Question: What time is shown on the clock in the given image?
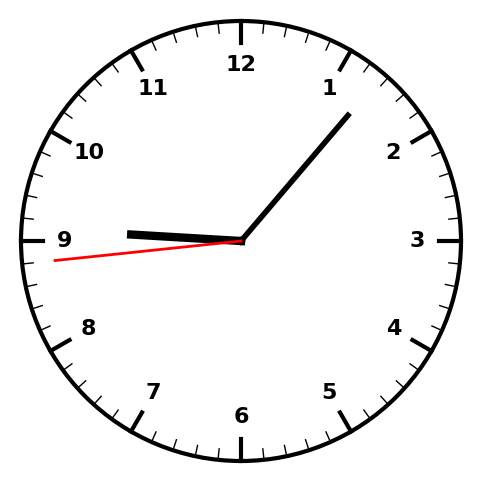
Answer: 09:06:44